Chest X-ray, PA view. Patient: 57 years old, sex F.
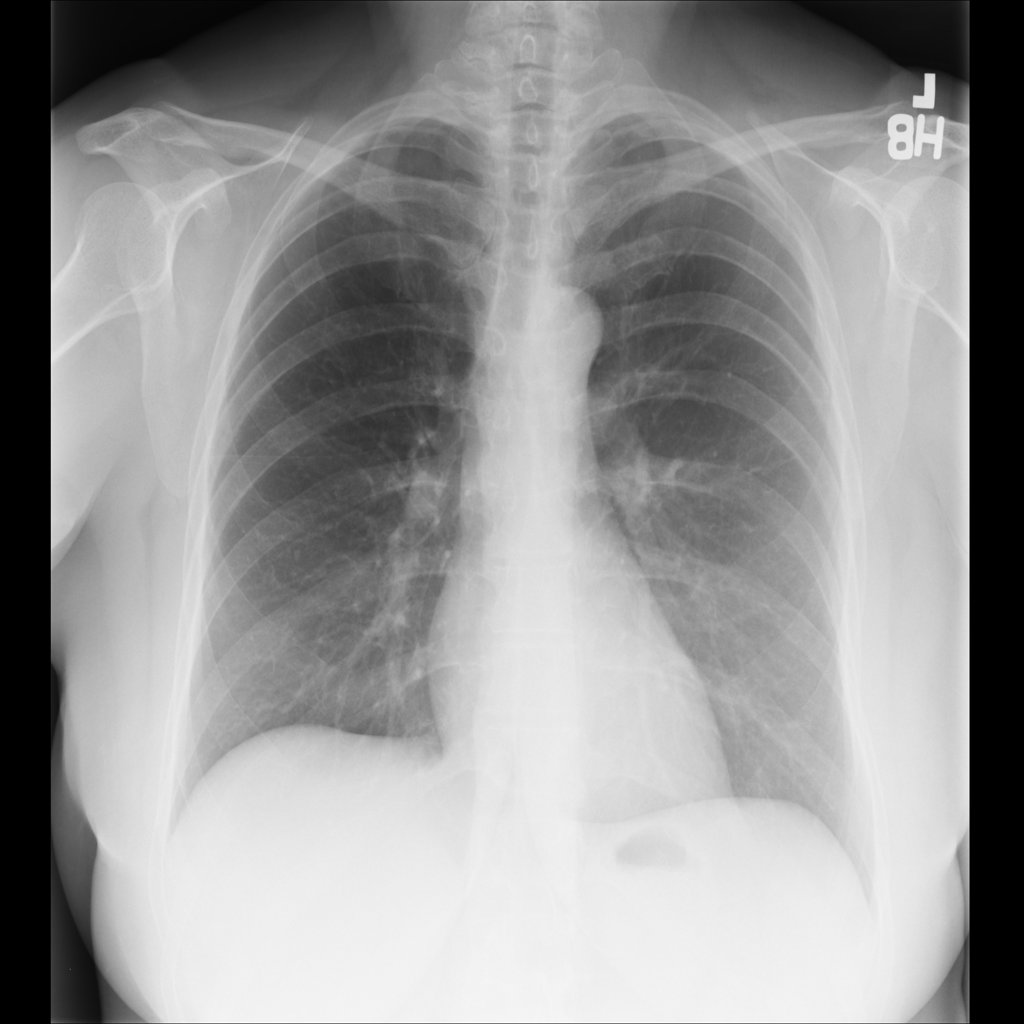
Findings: No Finding